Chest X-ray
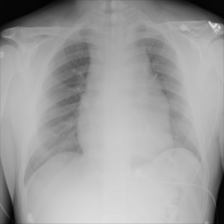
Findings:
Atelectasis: negative
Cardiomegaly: negative
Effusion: negative
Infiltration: negative
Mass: negative
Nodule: negative
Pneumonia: negative
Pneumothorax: negative
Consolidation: negative
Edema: negative
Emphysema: negative
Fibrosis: negative
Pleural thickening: negative
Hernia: negative